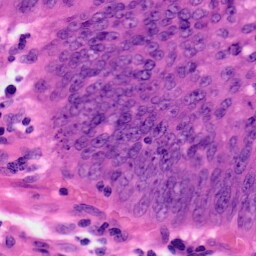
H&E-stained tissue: Colon